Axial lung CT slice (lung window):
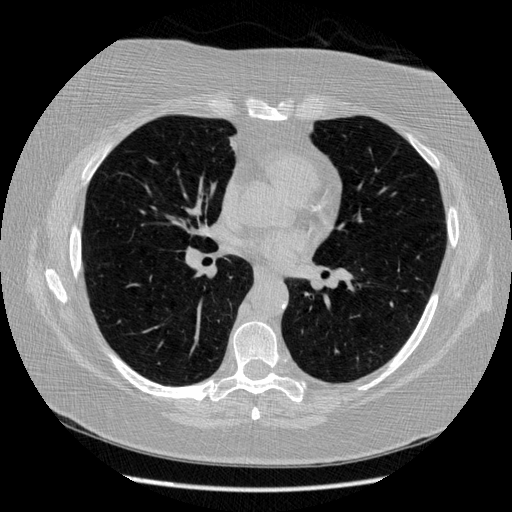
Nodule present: no